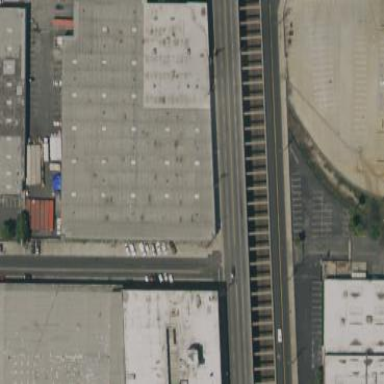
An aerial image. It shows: Warehouse.